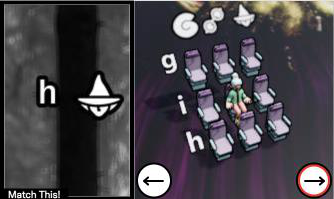
Task: seats
Answer: no